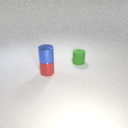
small blue metal cylinder above small red metal cylinder